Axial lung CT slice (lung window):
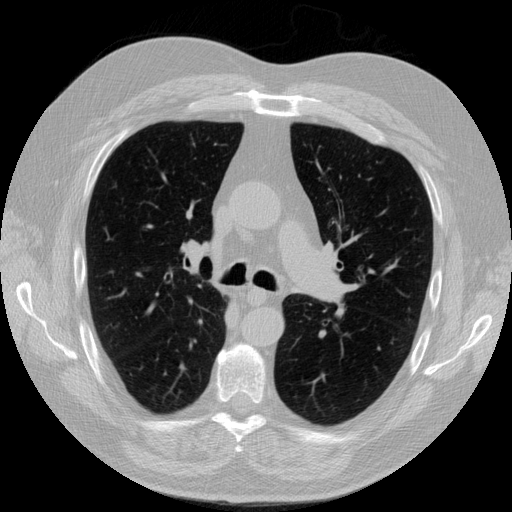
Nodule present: no